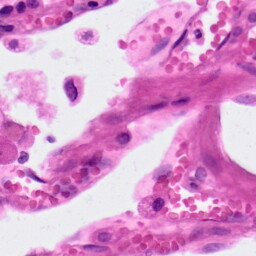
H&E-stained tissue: Lung